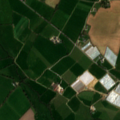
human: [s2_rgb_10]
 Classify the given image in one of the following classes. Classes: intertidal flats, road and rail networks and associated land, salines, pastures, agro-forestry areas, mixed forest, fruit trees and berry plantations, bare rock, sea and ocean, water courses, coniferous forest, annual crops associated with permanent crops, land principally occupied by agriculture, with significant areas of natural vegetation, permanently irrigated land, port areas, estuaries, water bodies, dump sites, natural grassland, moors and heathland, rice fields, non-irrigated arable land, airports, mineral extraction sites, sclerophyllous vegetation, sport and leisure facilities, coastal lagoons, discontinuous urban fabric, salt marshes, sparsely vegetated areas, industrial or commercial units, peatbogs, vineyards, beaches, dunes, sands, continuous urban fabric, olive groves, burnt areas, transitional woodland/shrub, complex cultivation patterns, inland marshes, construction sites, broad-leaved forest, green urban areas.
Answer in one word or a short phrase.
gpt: non-irrigated arable land, pastures